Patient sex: F
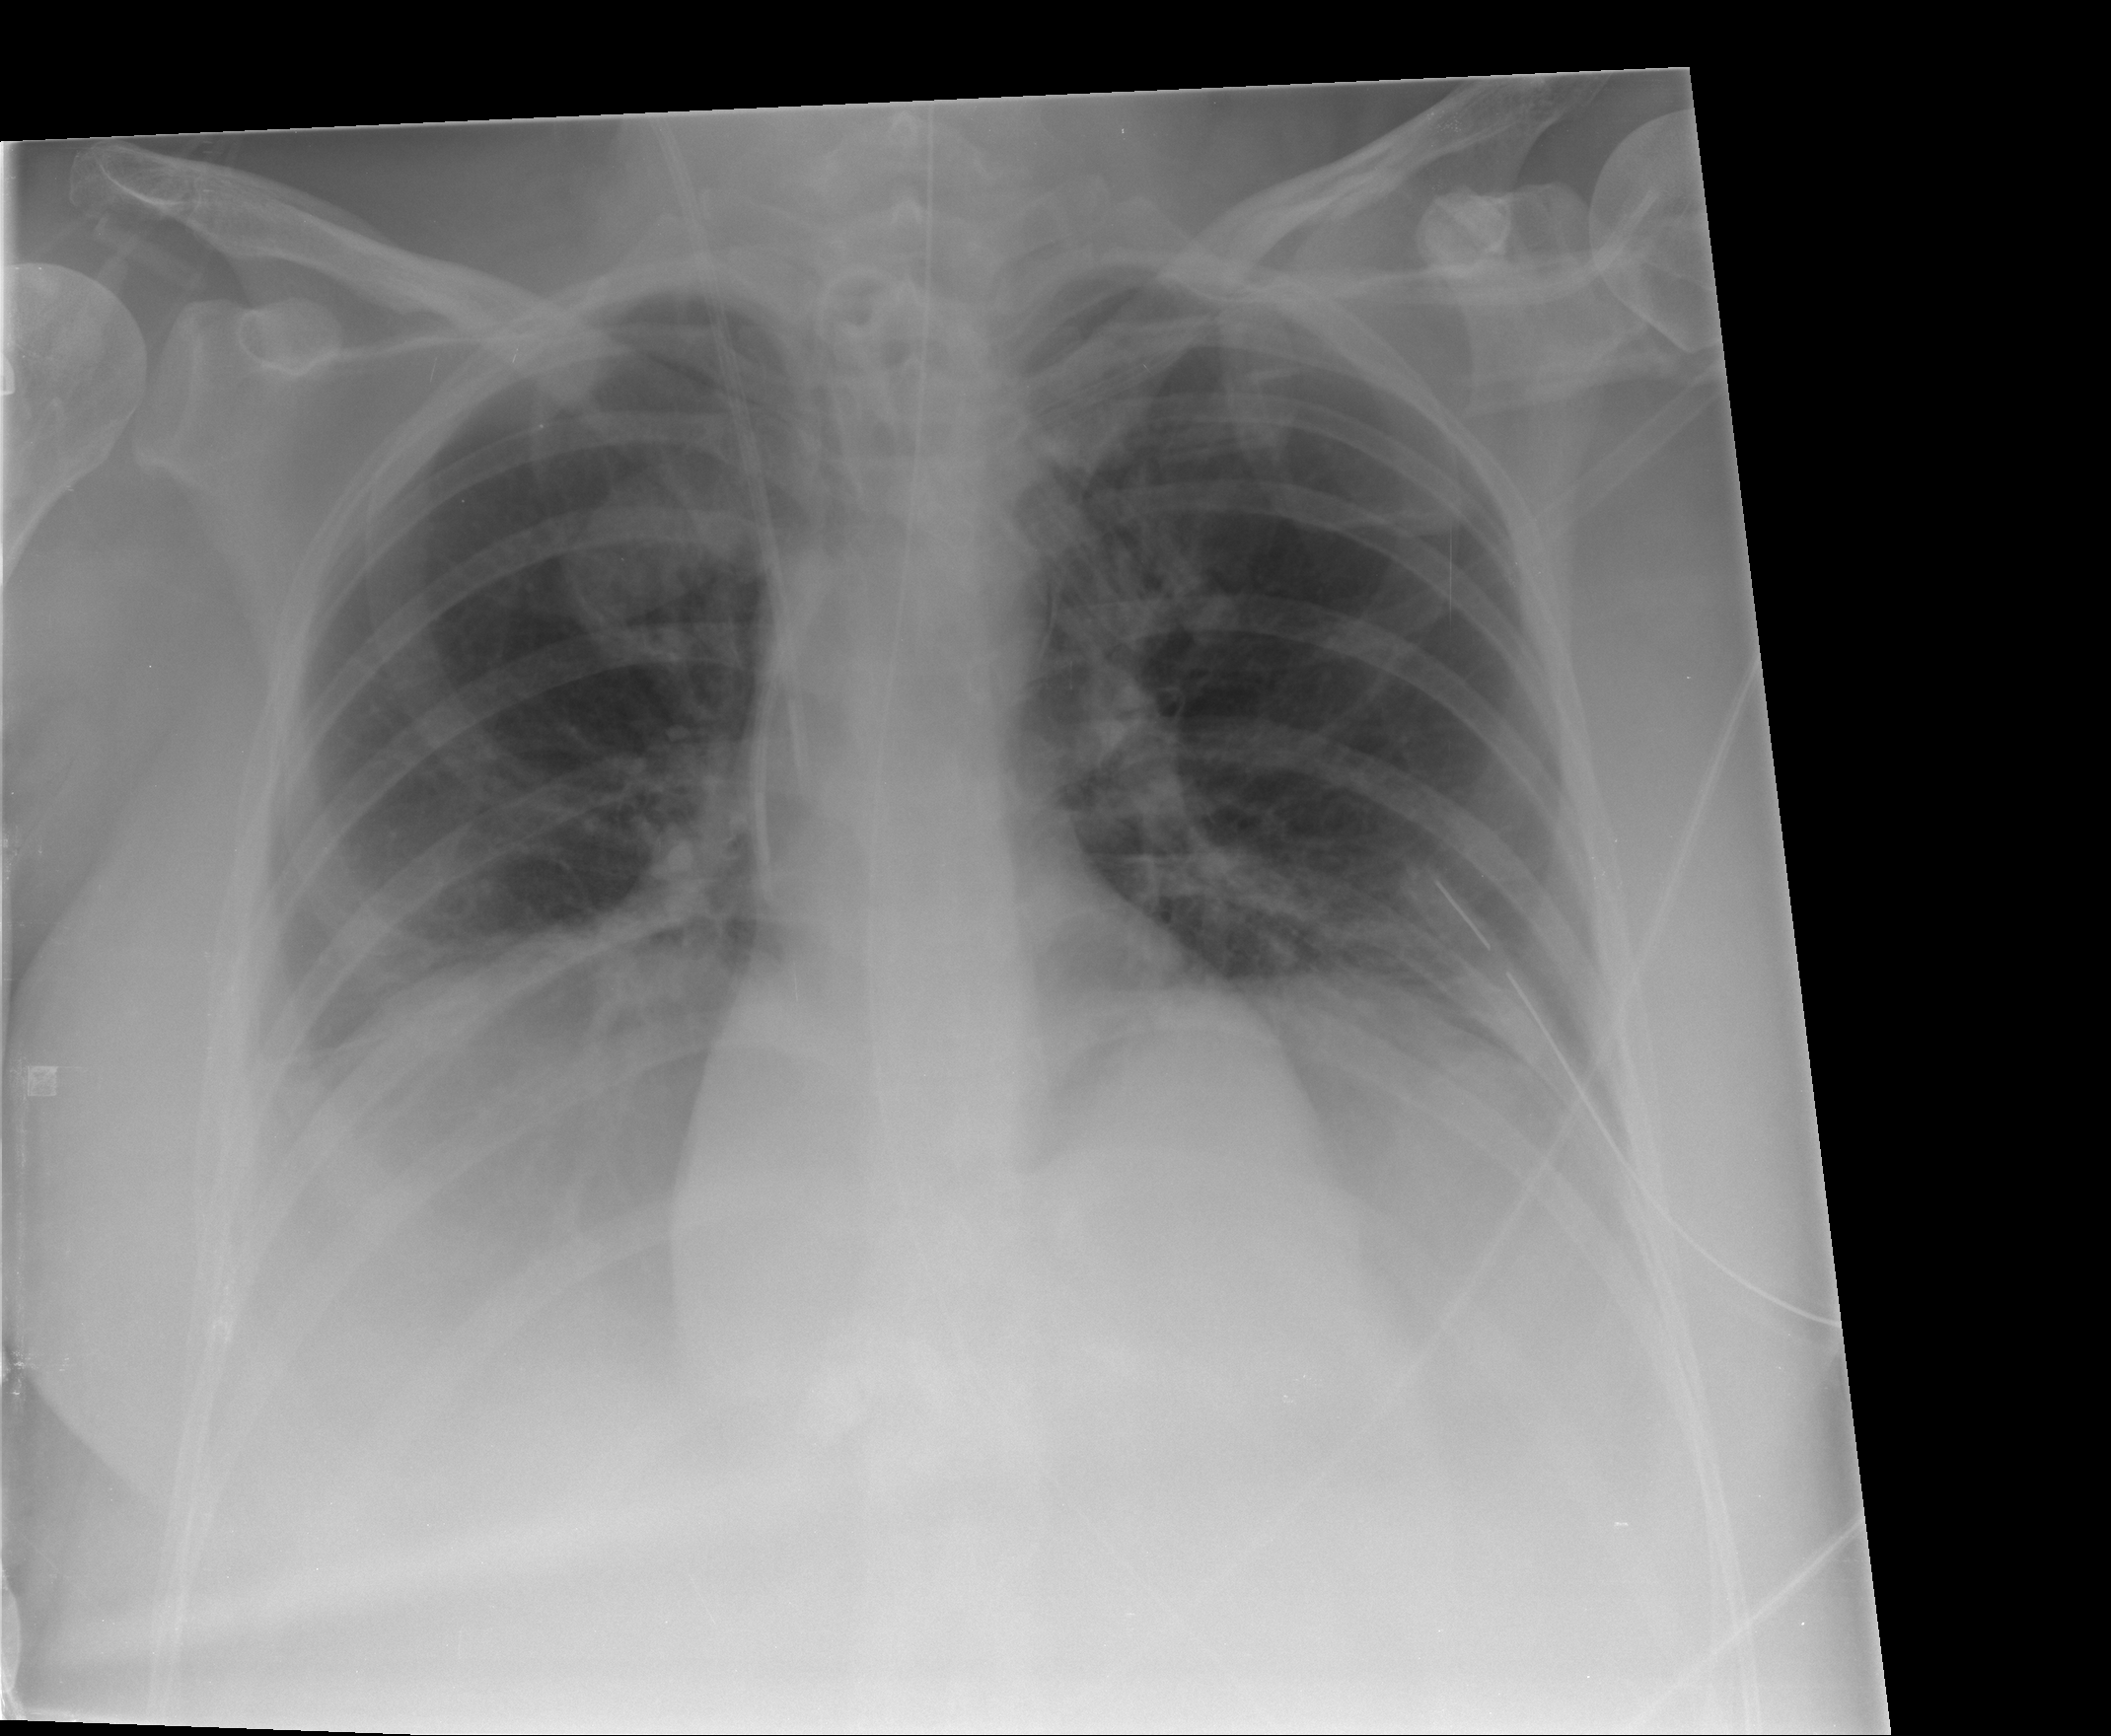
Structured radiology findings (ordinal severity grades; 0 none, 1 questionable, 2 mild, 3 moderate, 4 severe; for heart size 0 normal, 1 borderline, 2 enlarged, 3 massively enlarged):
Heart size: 0
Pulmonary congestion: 0
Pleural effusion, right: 2
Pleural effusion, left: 0
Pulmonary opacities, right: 0
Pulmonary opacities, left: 0
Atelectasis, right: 2
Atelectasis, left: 2